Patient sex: M
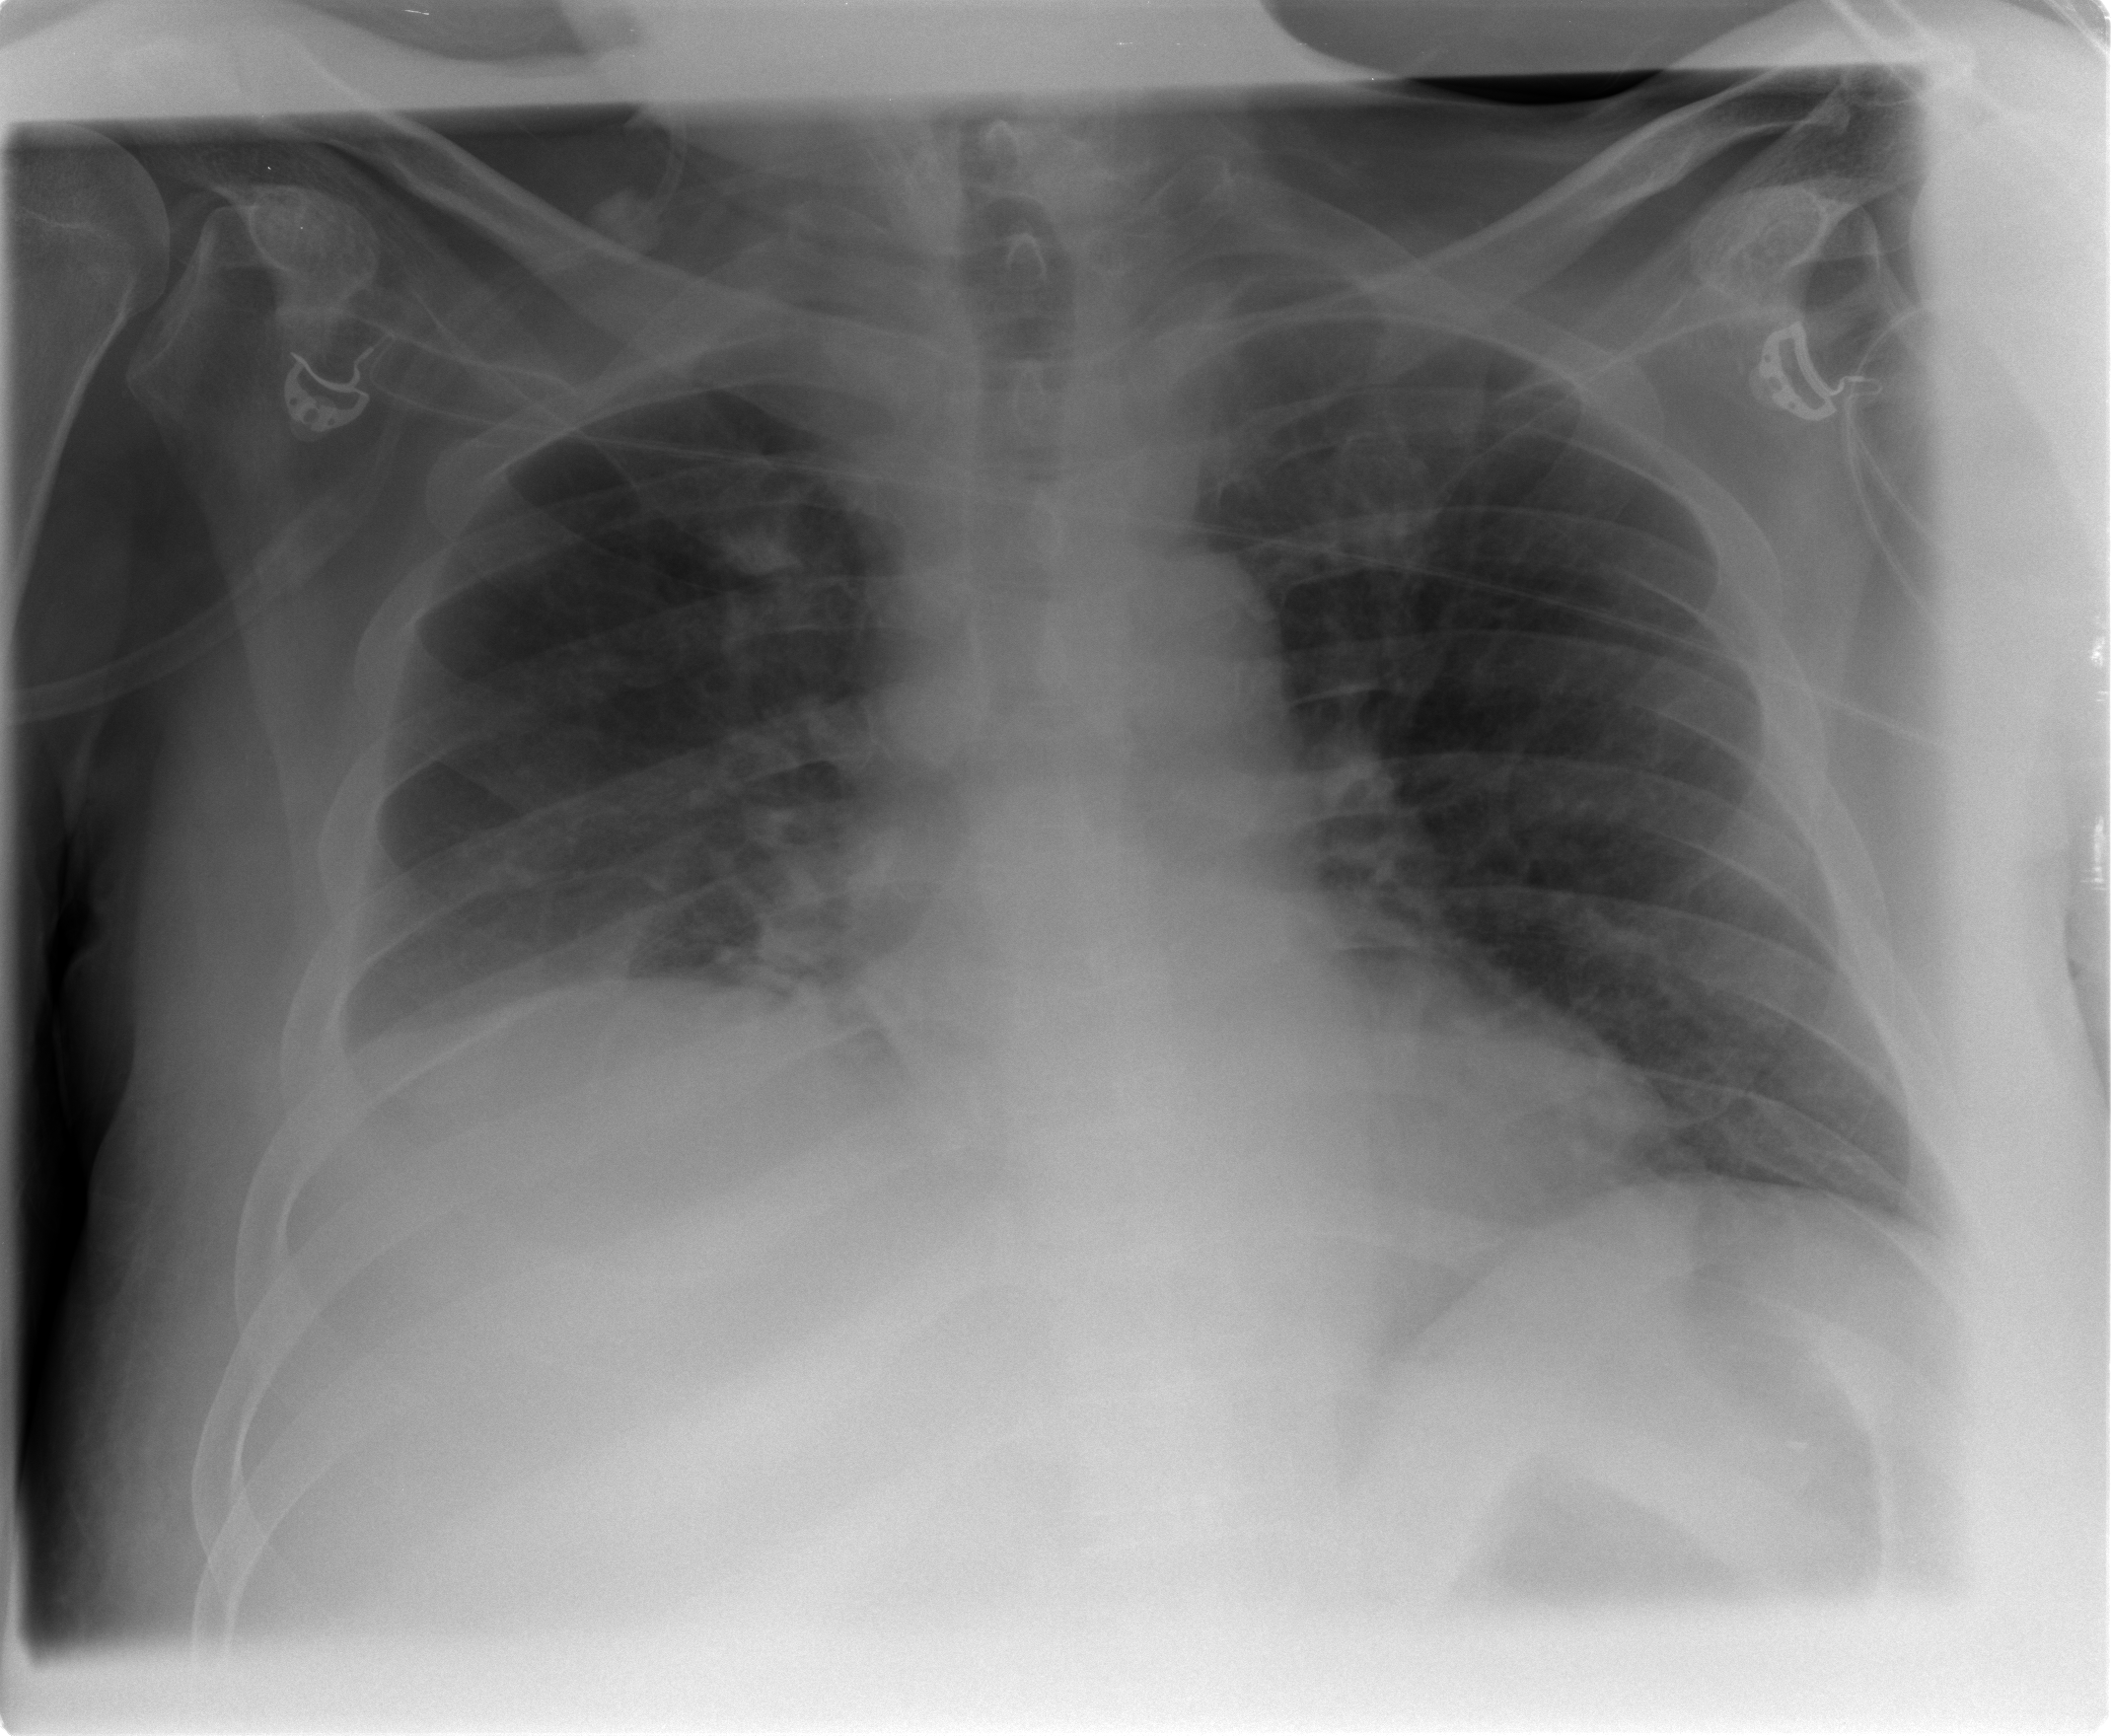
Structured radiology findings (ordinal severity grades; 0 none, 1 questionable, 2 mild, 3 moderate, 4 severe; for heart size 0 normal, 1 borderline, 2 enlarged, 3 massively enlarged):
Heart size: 2
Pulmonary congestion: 0
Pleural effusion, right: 1
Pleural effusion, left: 0
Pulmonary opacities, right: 0
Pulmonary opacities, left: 0
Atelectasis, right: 1
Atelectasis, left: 0